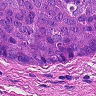
Metastatic tissue present: yes